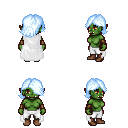
a pixel art fantasy rpg character, female body template, orc, green skin, white cape, white pants, white cyan swoop hairstyle, leather bracers, brown shoes, four views (front, back, left, right), 2x2 character sprite sheet, small pixel art, hard edges, no anti-aliasing